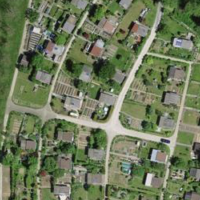
EUNIS habitat code: 53
Species observed at this site:
Nicandra physalodes
Tanacetum parthenium